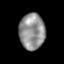
Tissue: prostate
Cell type: T cells
Senescence score: 0.3497
Nuclear area (px): 902
Mean DAPI intensity: 145.522